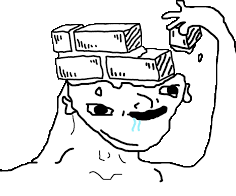
Label: 5_Brainlet